Question: I'm really struggling to see why this while-loop never ends, when the loop starts, my variable LOC is set to Testing/, which is a directory I created to test this program, it has the following layout:
I want the loop to end once all Directories have had the "count" function applied to them.
Here are the things I have tried;
I've checked my count function, and it doesn't produce an infinite loop
I've tried running through the algorithm by hand
'''
PARSE=1
LOC=$LOC/
count
AVAILABLEDIR=$(ls $LOC -AFl | sed "1 d" | grep "/$" | awk '{ print $9 }')
while [ $PARSE = "1" ]
do
if [[ ${AVAILABLEDIR[@]} == '' ]]; then
PARSE=0
fi
DIRBASE=$LOC
for a in ${AVAILABLEDIR[@]}; do
LOC="${DIRBASE}${a}"
LOCLIST="$LOCLIST $LOC"
count
done
for a in ${LOCLIST[@]}; do
TMPAVAILABLEDIR=$(ls $a -AFl | sed "1 d" | grep "/$" | awk '{ print $9 }')
PREPEND=$a
if [[ ${TMPAVAILABLEDIR[@]} == '' ]]; then
continue
fi
for a in ${TMPAVAILABLEDIR[@]}; do
TMPAVAILABLEDIR2="$TMPAVAILABLEDIR2 ${PREPEND[@]}${a}"
done
NEWAVAILABLEDIR="$NEWAVAILABLEDIR $TMPAVAILABLEDIR2"
done
AVAILABLEDIR=$NEWAVAILABLEDIR
NEWAVAILABLEDIR=''
LOC=''
done
'''
I am really struggling, and any input would be greatly appreciated, I've been trying to figure this out for the last couple of hours.
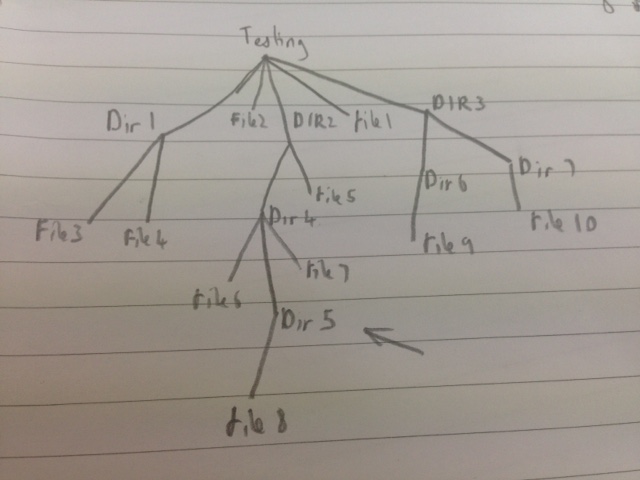
Answer: You should try to run the script with argument -x, or write it into the first line:
'''
#!/bin/bash -x
'''
Then it tells you everything it does.
In that case, you might notice two errors:
1. You never reset TMPAVAILABLEDIR2
2. You do ls on regular files as well.